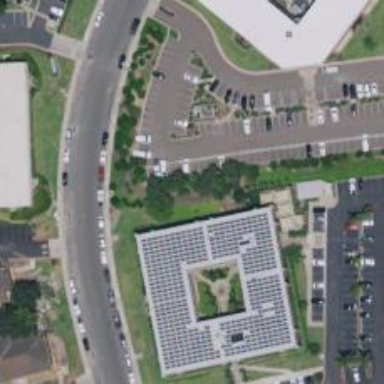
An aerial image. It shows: Office building.